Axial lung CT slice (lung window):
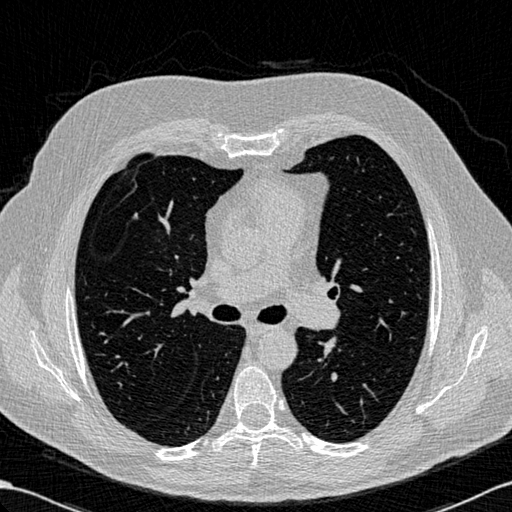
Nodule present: no